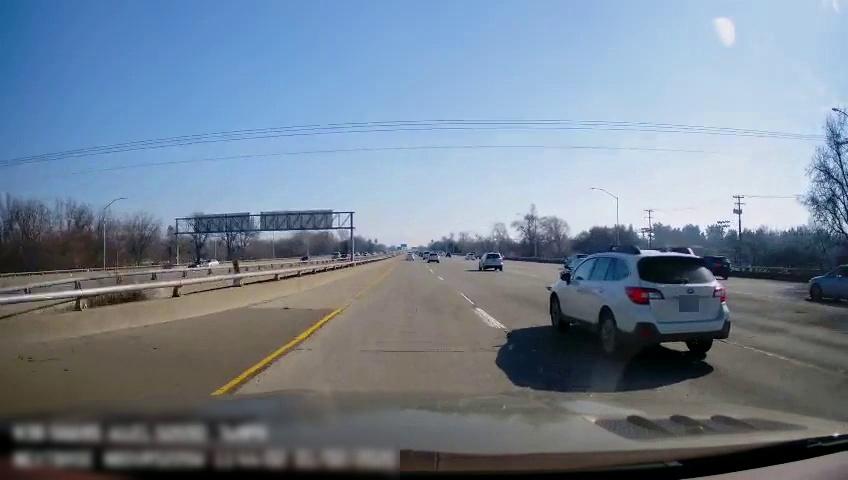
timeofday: Day
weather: Sunny
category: Drivable Space
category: Vehicles | Car
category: Drivable Space
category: Vehicles | SUV
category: Vehicles | Car
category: Vehicles | SUV
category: Vehicles | SUV
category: Vehicles | Car
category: Vehicles | SUV
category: Lanes | Current Lane
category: Lanes | Current Lane
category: Lanes | Alternate Lane
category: Traffic | Signs
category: Traffic | Signs
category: Traffic | Signs